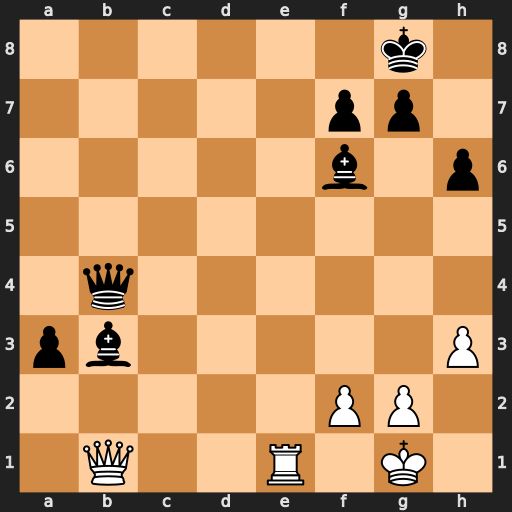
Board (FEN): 6k1/5pp1/5b1p/8/1q6/pb5P/5PP1/1Q2R1K1
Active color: w
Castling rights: -
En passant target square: -
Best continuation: Re8+ Qf8 Rxf8+ Kxf8 Qxb3